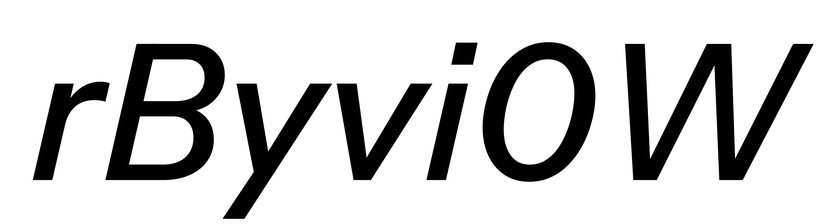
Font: InstrumentSans-Italic_Medium_Italic